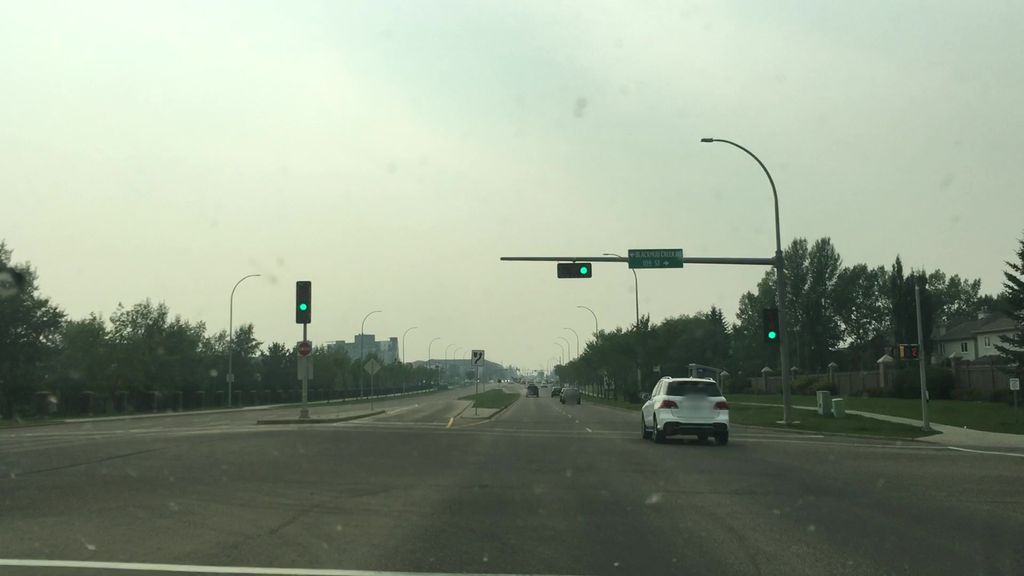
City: edmonton